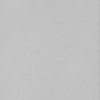
Label: dusty